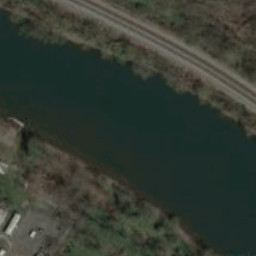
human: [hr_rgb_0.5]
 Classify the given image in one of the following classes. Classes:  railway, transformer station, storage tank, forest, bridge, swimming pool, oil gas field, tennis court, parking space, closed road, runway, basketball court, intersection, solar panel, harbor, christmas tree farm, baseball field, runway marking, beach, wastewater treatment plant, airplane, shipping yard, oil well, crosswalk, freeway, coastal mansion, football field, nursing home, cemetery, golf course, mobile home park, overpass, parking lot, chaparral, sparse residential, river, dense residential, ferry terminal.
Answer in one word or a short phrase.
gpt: river